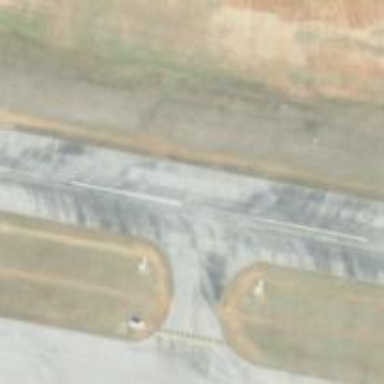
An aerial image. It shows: Image of taxiway at airport.